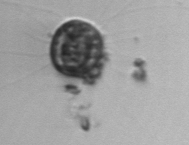
Label: Thalassiosira